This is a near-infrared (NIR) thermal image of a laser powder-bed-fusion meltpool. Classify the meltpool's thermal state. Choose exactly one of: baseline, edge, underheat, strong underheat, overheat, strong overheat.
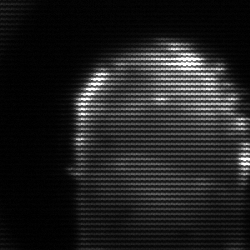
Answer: baseline